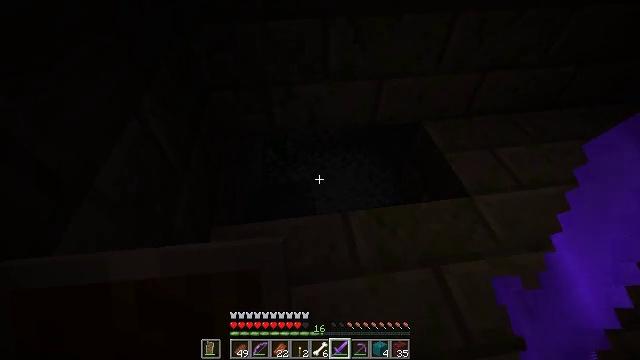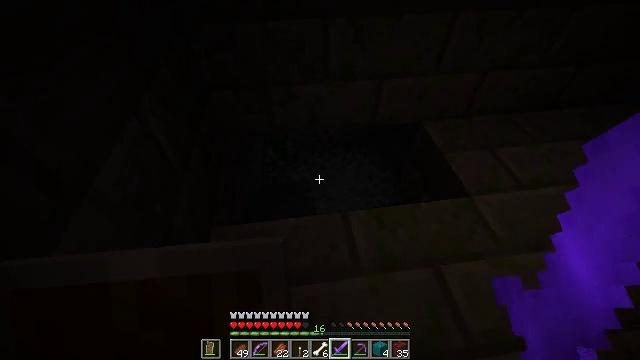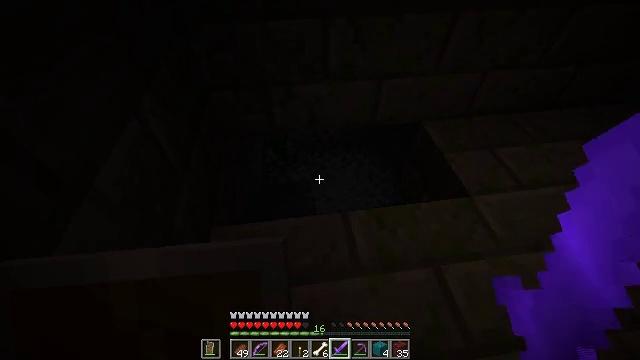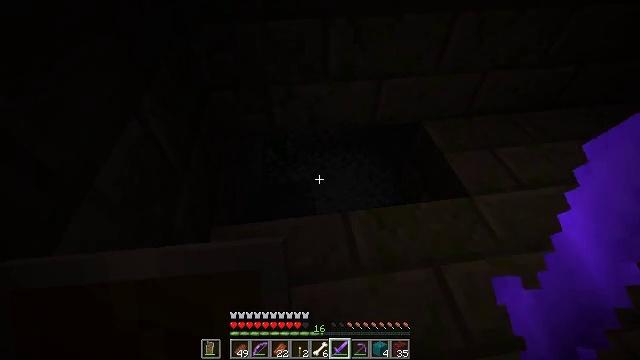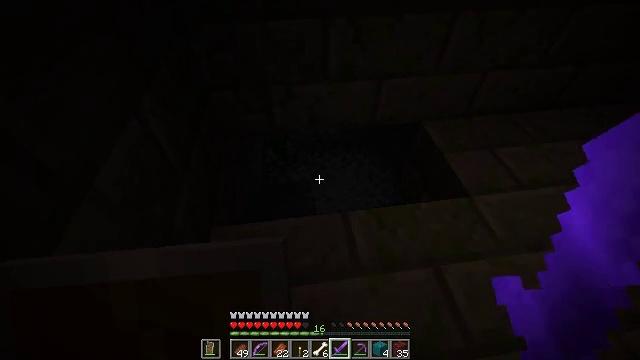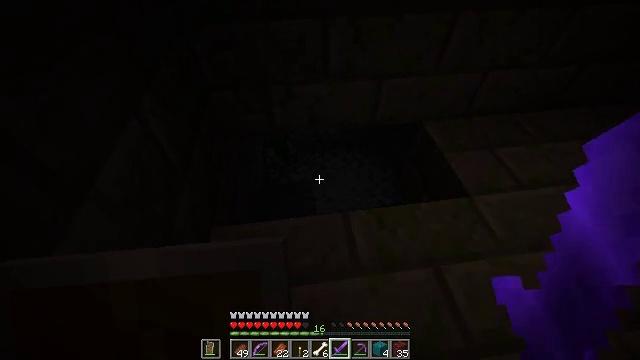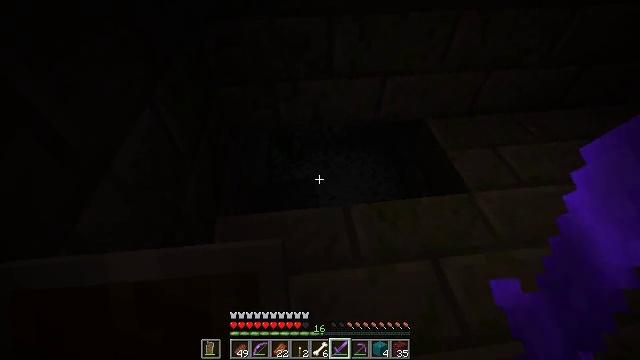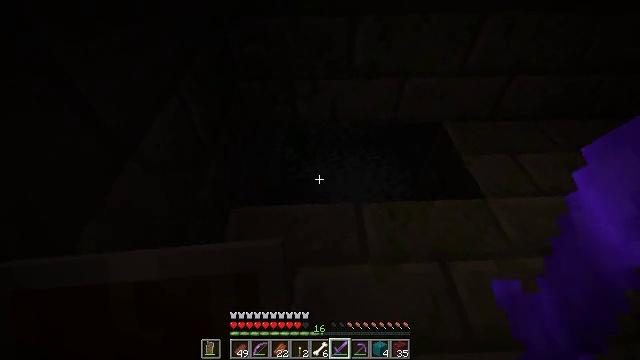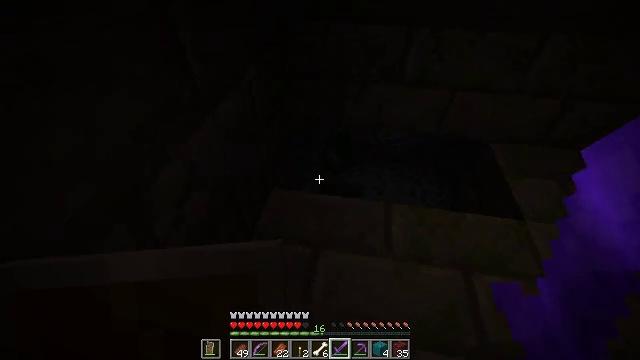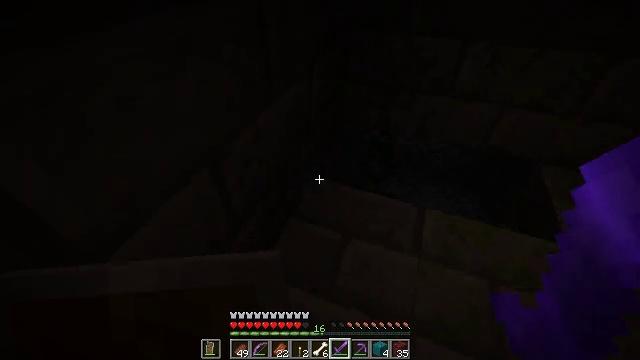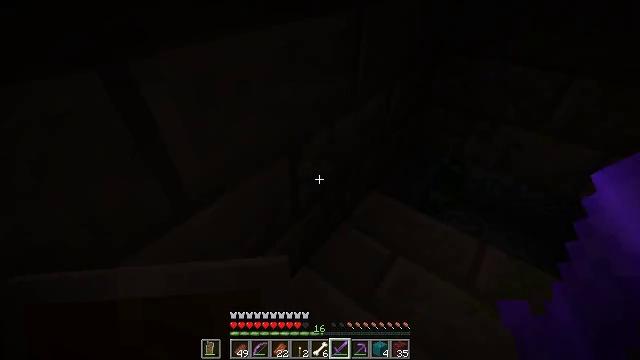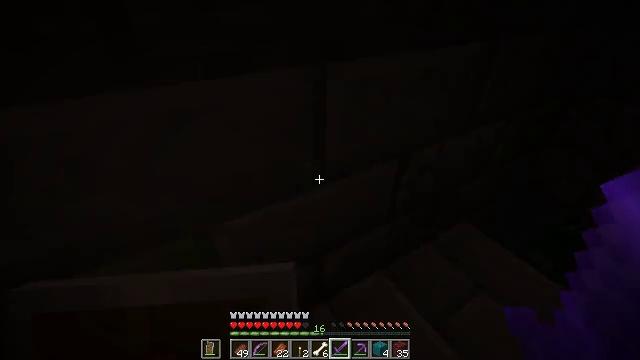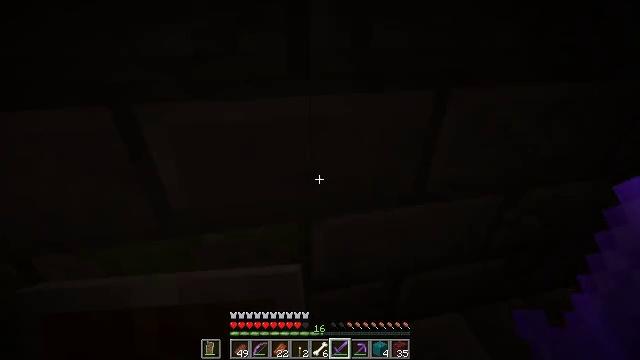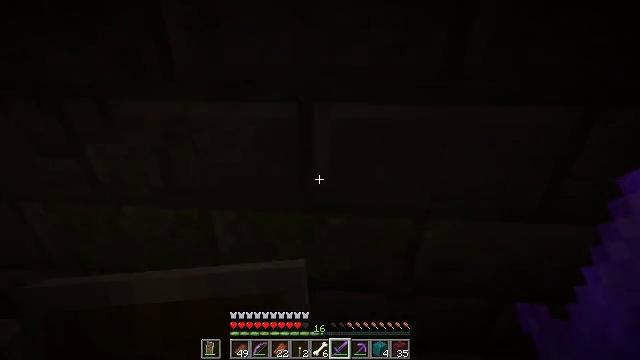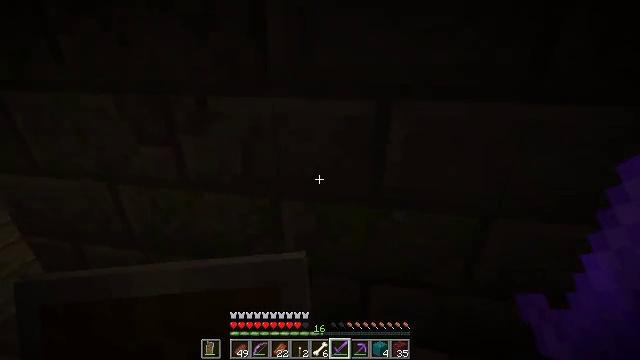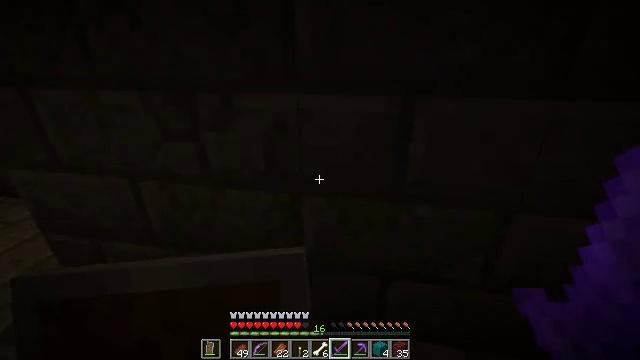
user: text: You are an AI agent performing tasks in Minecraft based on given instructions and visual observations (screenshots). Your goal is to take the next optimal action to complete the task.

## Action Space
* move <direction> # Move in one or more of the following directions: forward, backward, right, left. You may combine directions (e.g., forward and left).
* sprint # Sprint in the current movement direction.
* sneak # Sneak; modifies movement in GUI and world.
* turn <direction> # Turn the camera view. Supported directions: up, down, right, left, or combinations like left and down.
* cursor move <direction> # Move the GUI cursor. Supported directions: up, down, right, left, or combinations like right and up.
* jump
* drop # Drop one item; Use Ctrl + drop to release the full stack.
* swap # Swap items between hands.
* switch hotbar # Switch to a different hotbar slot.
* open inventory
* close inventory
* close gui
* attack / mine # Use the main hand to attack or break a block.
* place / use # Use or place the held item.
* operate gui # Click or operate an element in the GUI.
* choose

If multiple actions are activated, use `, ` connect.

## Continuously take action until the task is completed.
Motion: motion action
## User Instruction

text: Break the iron door.
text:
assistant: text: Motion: no_op
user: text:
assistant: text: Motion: no_op
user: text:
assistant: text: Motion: no_op
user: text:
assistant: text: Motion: no_op
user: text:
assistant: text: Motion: no_op
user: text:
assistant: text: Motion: move back, turn left
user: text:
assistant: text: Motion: move back, turn left
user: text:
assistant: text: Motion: move back, turn left and up
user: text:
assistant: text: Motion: move back, turn left and up
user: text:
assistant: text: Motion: move back, turn left and up
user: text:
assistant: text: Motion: move back and move left, turn left and up
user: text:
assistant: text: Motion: move back and move left, turn left and up
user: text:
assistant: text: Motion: move back and move left, turn left and up
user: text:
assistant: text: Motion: move left, turn left and up
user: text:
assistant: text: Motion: move left
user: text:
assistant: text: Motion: move left
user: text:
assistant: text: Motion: move left
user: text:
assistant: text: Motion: move left
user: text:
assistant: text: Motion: move forward and move left
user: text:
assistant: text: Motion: move forward and move left
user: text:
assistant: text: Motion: move forward and move left
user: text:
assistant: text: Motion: move forward and move left
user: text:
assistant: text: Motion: move forward and move left, turn left and up
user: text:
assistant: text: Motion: move forward and move left, turn left
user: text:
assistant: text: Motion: move forward and move left, turn left and up
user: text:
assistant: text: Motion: move forward and move left
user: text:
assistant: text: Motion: move forward and move left
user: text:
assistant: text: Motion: move forward and move left
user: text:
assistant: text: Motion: move forward and move left
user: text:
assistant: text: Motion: move forward and move left